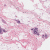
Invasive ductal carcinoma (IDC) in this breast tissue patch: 0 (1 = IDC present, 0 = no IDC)